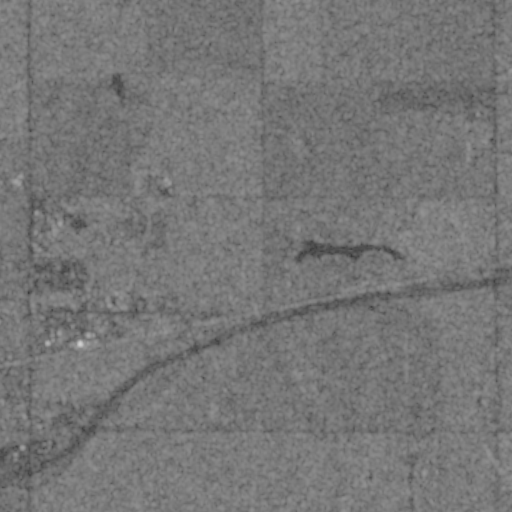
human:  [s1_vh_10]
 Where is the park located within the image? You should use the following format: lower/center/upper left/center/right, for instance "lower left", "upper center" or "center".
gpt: The park is located in the center left of the image.
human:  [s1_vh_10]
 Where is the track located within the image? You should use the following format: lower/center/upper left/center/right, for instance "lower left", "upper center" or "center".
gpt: The track is located in the center left of the image.
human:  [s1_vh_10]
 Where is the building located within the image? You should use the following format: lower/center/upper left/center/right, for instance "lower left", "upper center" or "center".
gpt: The building is located in the lower left of the image.
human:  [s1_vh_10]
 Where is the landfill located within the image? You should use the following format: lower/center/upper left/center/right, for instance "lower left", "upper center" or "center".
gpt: There is no landfill in the image.

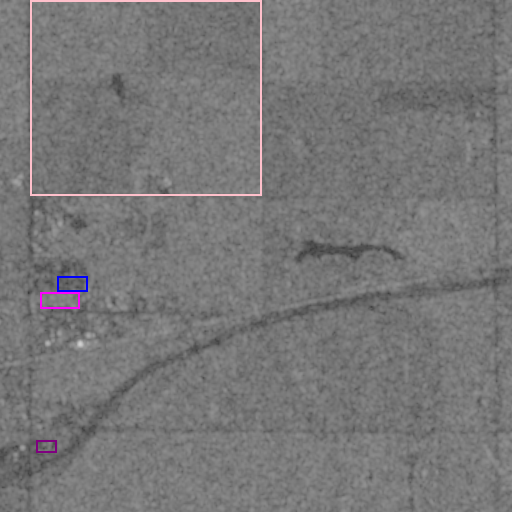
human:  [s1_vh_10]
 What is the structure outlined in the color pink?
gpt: The structure outlined in pink is a crop field.
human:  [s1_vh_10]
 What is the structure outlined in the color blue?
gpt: The structure outlined in blue is a park.
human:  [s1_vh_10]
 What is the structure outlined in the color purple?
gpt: The structure outlined in purple is a building.
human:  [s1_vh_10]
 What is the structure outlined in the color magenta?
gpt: The structure outlined in magenta is a building.
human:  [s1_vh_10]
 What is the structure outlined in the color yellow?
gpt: There is no yellow outline.